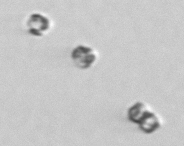
Label: Thalassiosira_sp_aff_mala